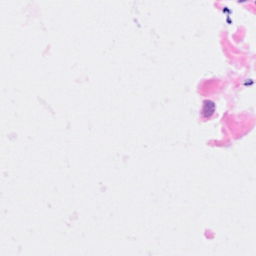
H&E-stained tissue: Breast